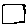
Label: square